Platform: macOS
Application: Arc Browser
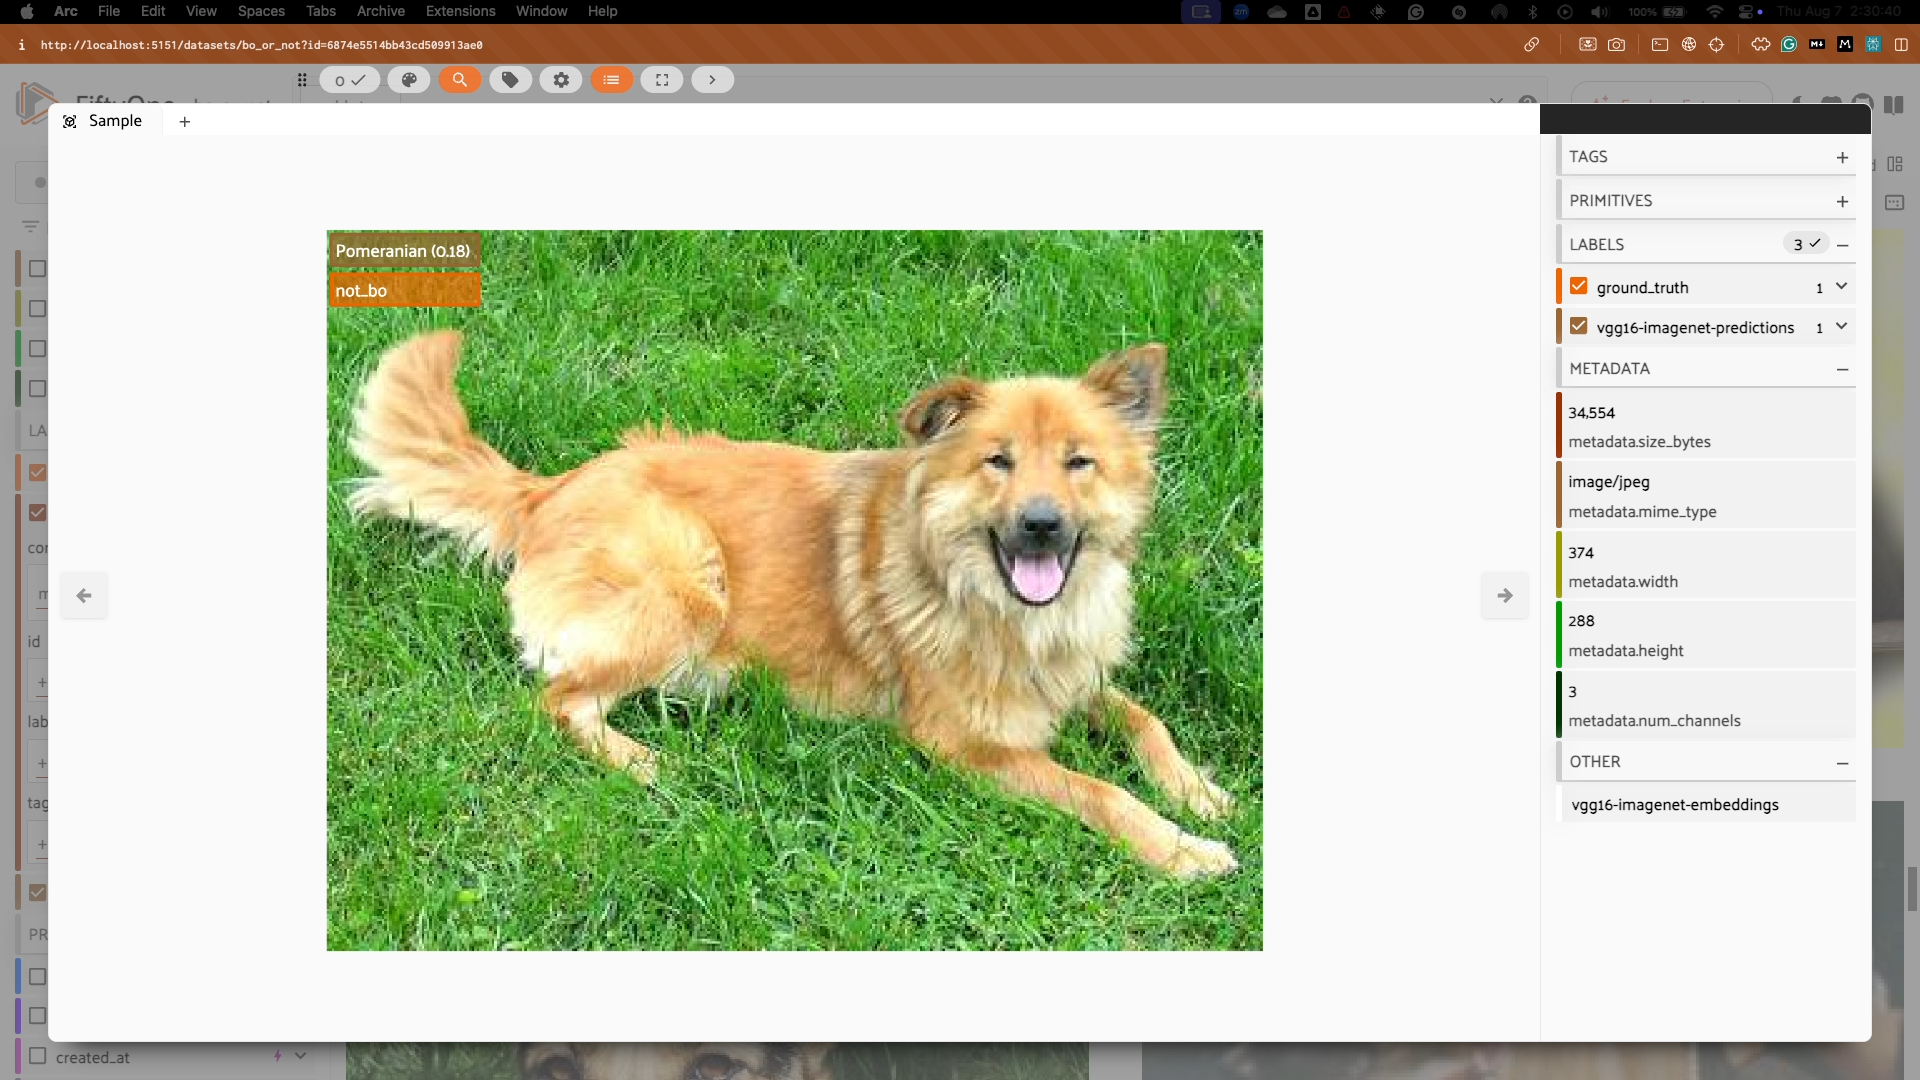
task_description: Enter full screen mode
action_type: click
element_info: Icon
steps_since_start: 1